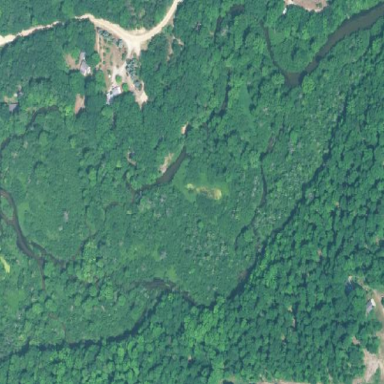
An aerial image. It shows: Swampy wetland area.